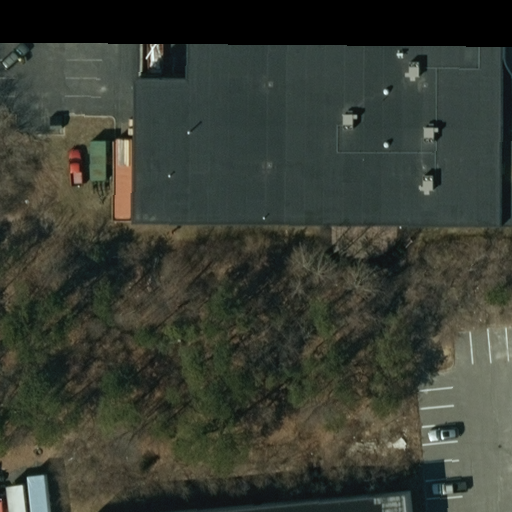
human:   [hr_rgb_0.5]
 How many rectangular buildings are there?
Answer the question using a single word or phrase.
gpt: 0

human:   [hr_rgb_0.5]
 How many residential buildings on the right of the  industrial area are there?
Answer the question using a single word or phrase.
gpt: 0

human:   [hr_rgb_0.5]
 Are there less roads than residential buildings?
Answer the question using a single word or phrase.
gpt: no

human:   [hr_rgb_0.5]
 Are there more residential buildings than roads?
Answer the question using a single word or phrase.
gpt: no

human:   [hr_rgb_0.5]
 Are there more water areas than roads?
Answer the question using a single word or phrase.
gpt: no

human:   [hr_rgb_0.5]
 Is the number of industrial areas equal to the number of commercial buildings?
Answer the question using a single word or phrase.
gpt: no

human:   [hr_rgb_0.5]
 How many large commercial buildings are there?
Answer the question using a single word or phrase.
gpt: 2

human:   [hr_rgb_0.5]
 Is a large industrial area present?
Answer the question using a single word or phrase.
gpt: yes

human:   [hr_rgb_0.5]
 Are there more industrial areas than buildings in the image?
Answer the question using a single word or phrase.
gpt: no

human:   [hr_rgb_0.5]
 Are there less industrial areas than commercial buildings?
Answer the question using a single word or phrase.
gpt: yes

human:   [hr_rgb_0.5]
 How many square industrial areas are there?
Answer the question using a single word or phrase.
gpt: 0

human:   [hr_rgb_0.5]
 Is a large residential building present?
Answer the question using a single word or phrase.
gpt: no

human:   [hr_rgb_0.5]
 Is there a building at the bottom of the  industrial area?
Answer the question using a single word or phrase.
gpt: no

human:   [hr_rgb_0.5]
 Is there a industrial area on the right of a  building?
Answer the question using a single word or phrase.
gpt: no

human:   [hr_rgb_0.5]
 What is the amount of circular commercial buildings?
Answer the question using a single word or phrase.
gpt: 0

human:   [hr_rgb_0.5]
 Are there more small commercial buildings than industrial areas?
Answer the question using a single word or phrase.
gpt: no

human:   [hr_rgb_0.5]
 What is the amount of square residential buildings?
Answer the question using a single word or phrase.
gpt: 0

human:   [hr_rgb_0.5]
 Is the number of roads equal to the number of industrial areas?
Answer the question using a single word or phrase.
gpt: no

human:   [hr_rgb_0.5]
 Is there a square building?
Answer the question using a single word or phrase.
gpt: no

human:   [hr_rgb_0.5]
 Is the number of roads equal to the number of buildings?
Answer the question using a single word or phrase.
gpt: yes

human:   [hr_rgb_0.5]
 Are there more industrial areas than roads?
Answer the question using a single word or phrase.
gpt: no

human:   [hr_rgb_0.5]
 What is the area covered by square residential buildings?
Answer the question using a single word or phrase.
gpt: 0m2

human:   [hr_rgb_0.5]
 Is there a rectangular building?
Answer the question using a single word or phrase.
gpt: no

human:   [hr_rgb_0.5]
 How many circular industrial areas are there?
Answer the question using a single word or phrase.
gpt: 0

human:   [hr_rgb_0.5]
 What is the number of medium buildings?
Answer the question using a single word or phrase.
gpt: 0

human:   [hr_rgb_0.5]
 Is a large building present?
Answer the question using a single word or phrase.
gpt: yes

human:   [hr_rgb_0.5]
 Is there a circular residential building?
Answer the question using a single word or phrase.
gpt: no

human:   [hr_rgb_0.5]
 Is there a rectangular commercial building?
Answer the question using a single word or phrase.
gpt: no

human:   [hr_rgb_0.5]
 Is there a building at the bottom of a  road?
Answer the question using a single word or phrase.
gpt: yes

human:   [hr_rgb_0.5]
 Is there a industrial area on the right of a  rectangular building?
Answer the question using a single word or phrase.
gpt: no

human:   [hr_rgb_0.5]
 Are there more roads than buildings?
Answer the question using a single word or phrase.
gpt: no

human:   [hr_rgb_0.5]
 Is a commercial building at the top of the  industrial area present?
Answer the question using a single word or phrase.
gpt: yes

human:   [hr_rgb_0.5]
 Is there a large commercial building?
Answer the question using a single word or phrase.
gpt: yes

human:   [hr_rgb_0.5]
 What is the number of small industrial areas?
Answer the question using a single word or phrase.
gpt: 0

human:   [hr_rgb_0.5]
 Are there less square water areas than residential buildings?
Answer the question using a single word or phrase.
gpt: no

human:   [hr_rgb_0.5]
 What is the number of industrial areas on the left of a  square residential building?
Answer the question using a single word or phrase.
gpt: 0